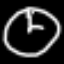
Label: clock